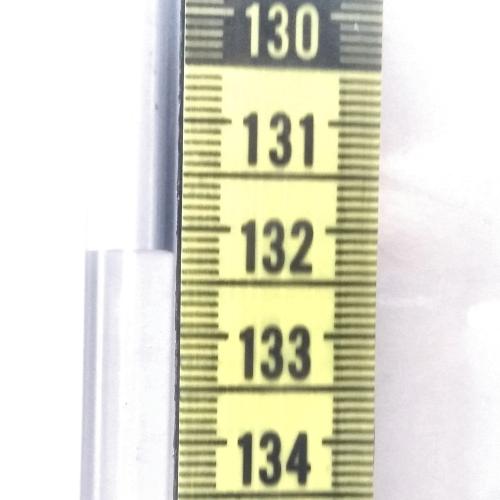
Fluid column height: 132.2 cm